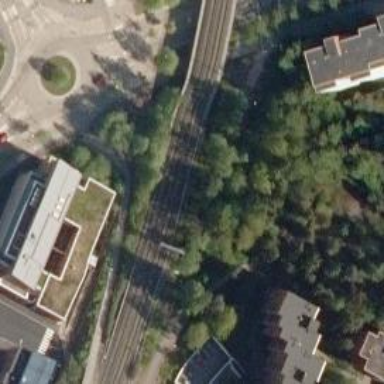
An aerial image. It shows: Railway track with continuous electrified contact lines.